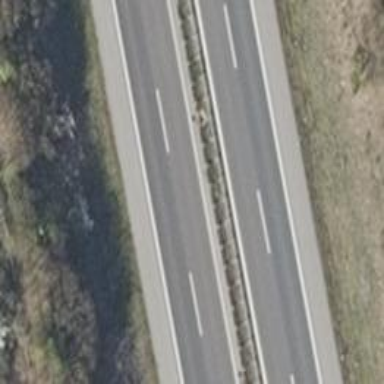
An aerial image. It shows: Asphalt motorway.